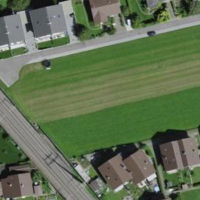
EUNIS habitat code: 54
Species observed at this site:
Milvus milvus